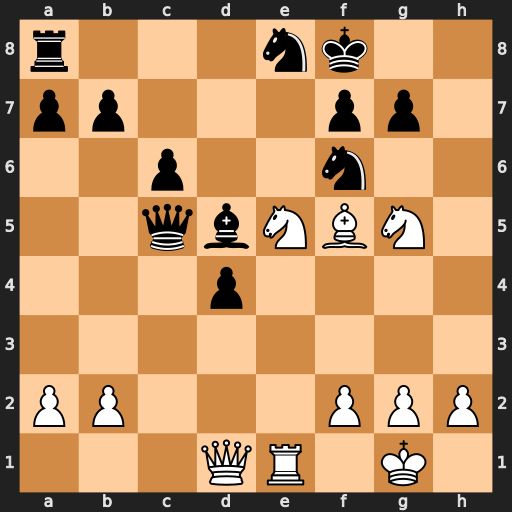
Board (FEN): r3nk2/pp3pp1/2p2n2/2qbNBN1/3p4/8/PP3PPP/3QR1K1
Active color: w
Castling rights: -
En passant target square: -
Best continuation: Nd7+ Nxd7 Qh5 Ne5 Qh8+ Ke7 Rxe5+